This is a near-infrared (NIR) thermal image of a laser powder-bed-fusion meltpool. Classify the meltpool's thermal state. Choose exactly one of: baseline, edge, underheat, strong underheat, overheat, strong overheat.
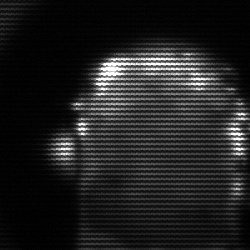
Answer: baseline